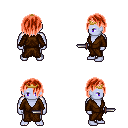
a pixel art fantasy rpg character, male body template, dark elf, purple skin, brown robe, white pants, red bangs hairstyle, gold tiara, dagger, four views (front, back, left, right), 2x2 character sprite sheet, small pixel art, hard edges, no anti-aliasing